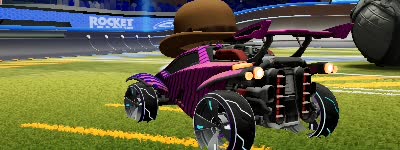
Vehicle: octane